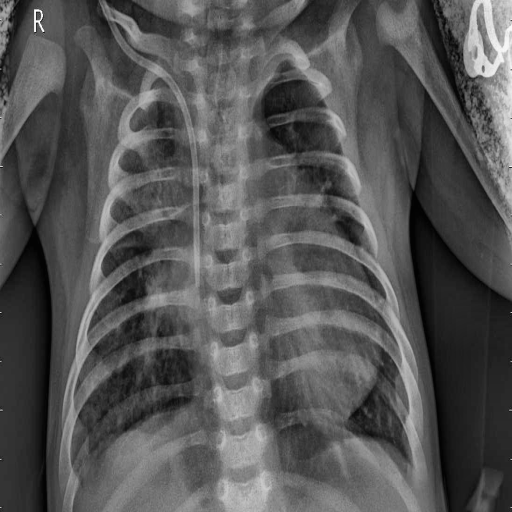
Finding: PNEUMONIA